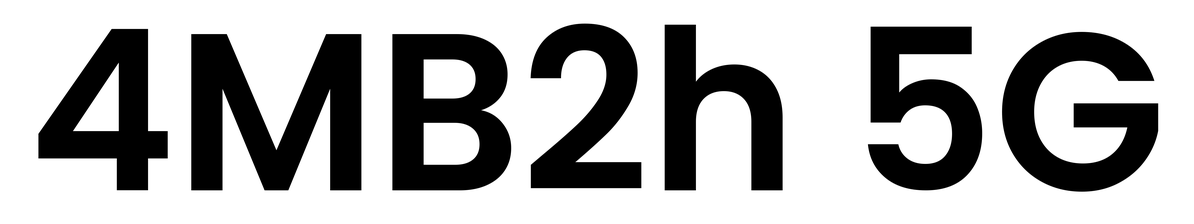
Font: Poppins-SemiBold